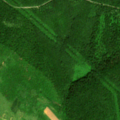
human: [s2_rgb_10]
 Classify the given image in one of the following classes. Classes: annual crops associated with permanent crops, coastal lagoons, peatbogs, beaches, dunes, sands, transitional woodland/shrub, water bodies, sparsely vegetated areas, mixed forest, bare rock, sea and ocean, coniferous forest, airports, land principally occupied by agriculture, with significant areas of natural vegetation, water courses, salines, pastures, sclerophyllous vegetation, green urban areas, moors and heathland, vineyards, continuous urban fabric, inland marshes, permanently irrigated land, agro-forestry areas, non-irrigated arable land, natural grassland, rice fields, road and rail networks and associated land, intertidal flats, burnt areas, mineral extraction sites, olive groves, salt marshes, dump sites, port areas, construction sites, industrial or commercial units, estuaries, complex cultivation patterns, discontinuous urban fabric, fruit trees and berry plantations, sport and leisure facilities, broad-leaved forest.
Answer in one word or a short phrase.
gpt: pastures, broad-leaved forest, transitional woodland/shrub